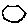
Label: hexagon